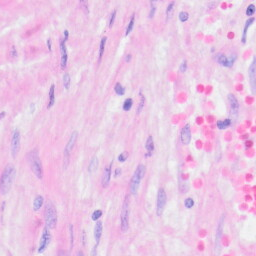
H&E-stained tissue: Kidney